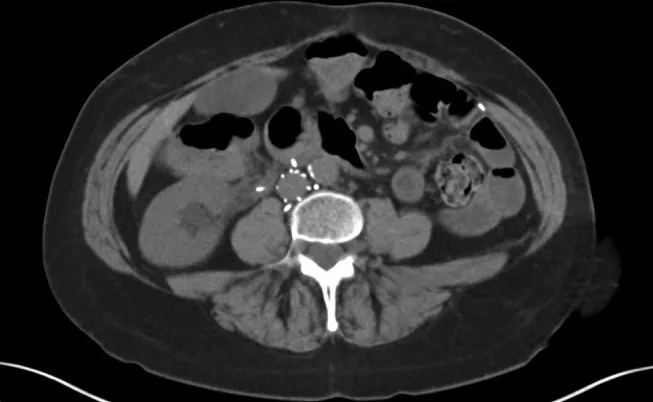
Axial cut CT showing erosion of multiple IVC filter limbs, including limb projecting into lumen of right ureter with proximal hydroureteronephrosis.
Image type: radiology (ct)